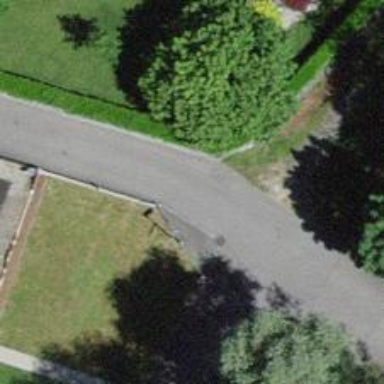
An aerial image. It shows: Residential road with asphalt surface.